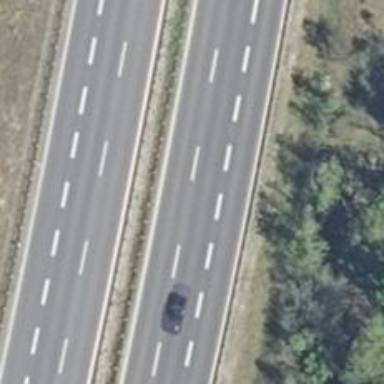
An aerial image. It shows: Trunk motorroad.